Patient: sex M, age 77
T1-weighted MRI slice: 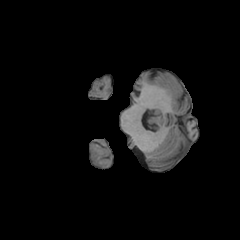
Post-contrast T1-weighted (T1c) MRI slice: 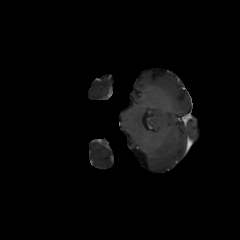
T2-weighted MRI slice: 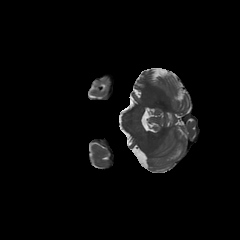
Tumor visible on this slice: no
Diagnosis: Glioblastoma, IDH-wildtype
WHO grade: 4